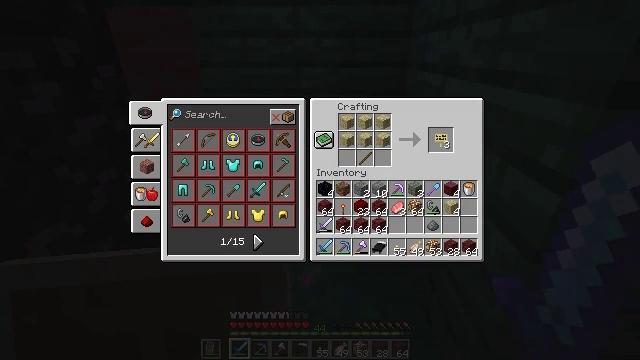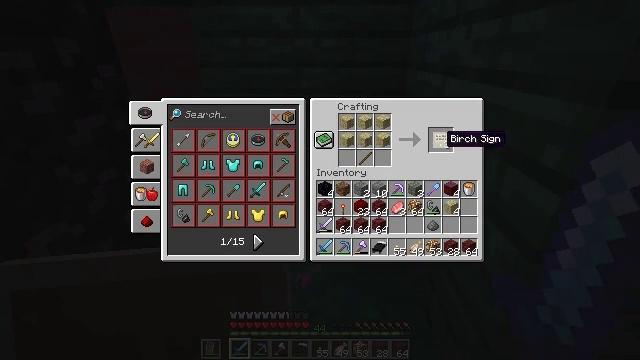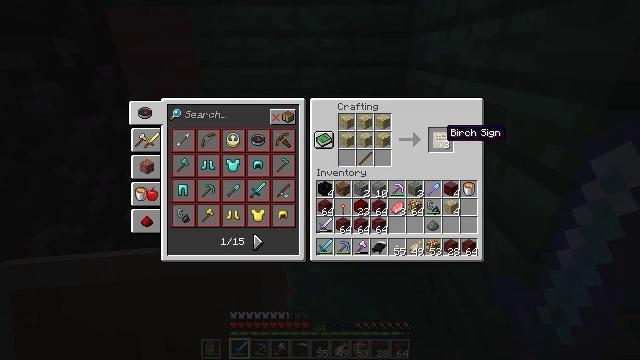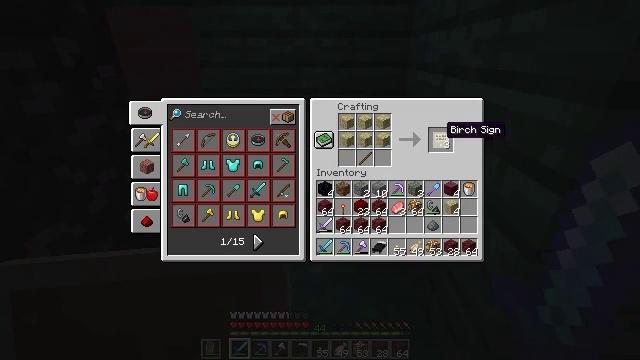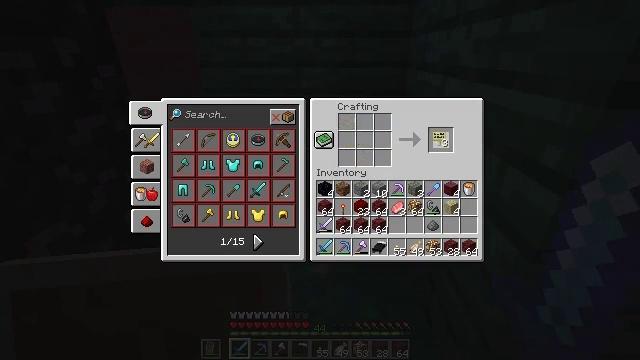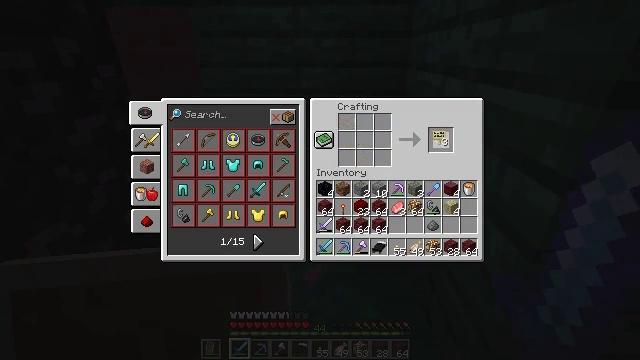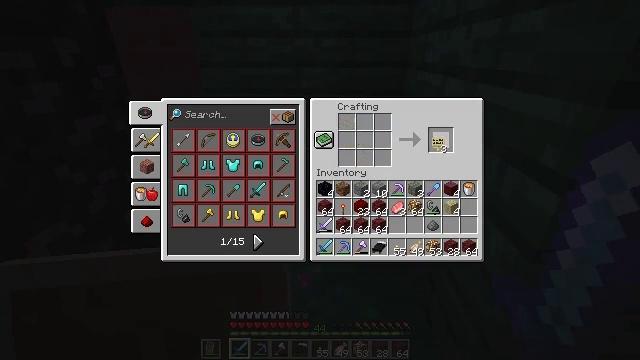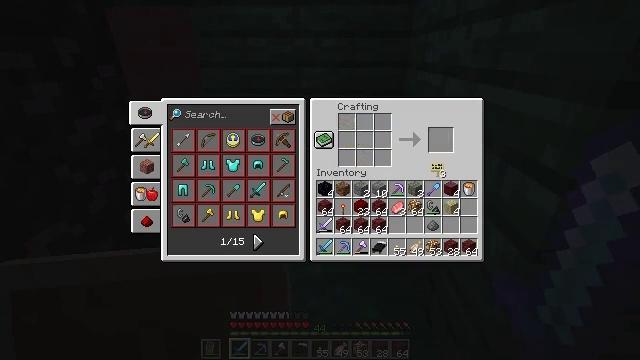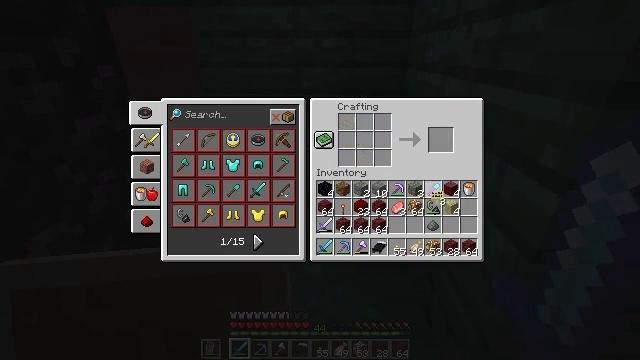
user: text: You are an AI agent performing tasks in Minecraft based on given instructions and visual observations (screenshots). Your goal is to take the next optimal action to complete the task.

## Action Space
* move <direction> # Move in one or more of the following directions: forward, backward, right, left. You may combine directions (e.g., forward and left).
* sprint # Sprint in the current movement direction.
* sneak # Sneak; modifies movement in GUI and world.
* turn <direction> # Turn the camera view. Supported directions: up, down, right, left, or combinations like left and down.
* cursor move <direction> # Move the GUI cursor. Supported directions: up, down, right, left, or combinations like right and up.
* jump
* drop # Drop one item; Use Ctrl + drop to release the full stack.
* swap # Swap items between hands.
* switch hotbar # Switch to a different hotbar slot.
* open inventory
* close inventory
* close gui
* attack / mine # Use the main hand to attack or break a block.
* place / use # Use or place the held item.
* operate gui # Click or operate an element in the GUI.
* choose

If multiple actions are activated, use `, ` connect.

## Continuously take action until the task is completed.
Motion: motion action
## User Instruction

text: Make a birch sign using birch planks and sticks.
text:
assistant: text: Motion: cursor move up
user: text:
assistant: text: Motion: no_op
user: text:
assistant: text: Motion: no_op
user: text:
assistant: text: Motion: operate gui
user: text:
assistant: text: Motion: operate gui
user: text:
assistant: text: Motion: cursor move down, operate gui
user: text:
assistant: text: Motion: cursor move down
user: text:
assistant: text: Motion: cursor move down
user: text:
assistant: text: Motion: no_op